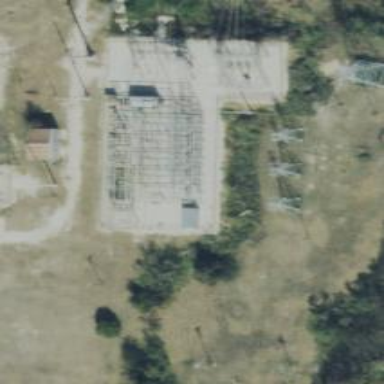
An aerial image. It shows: Power tower.